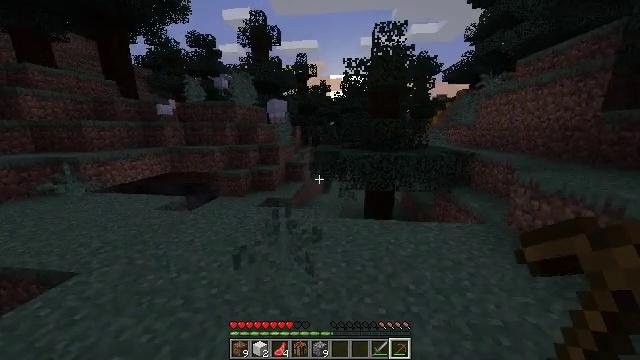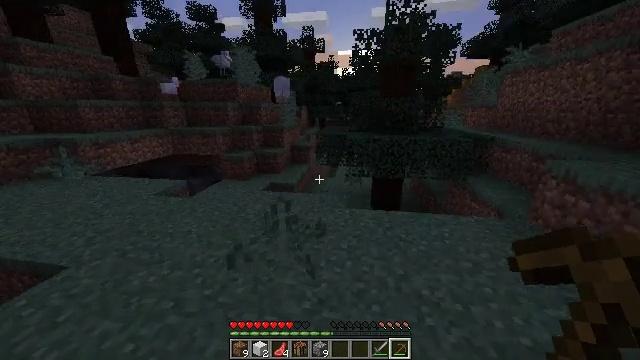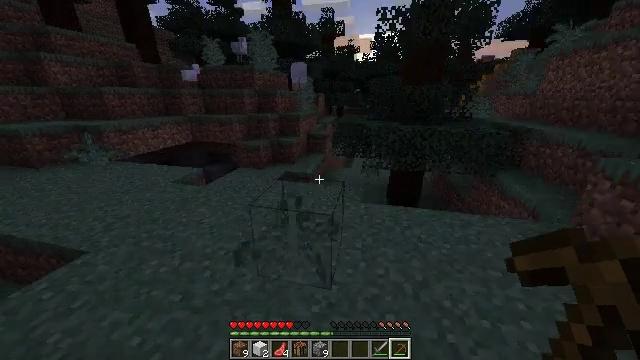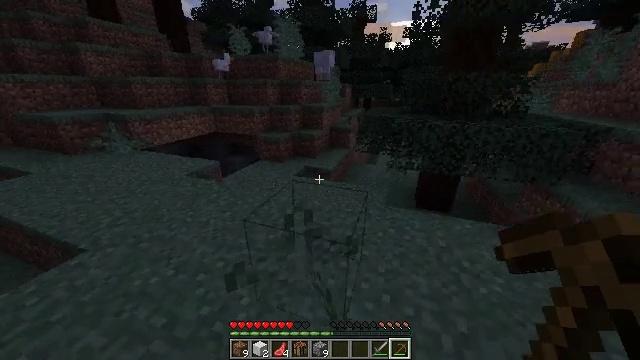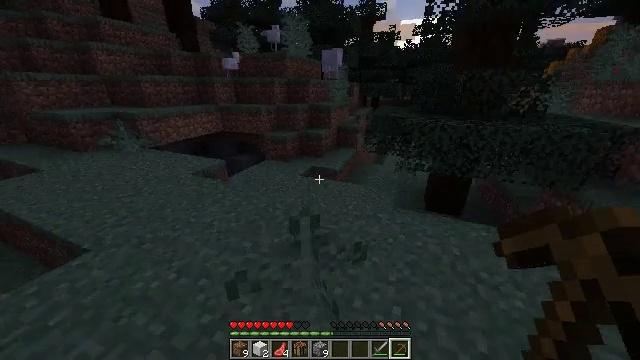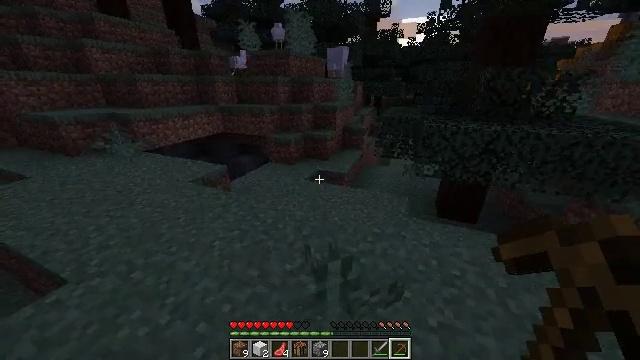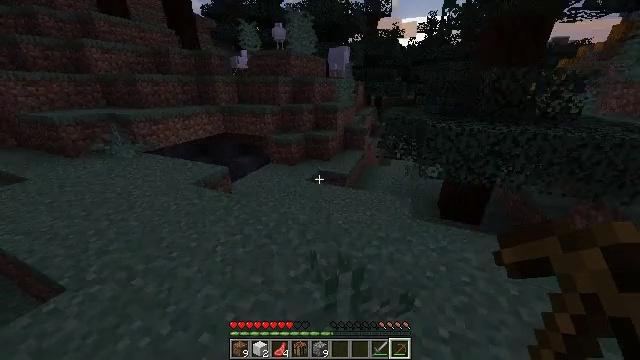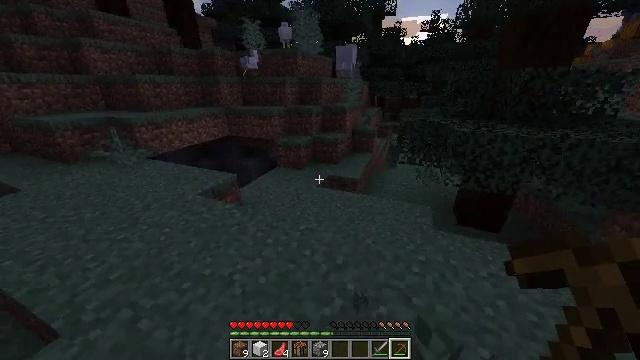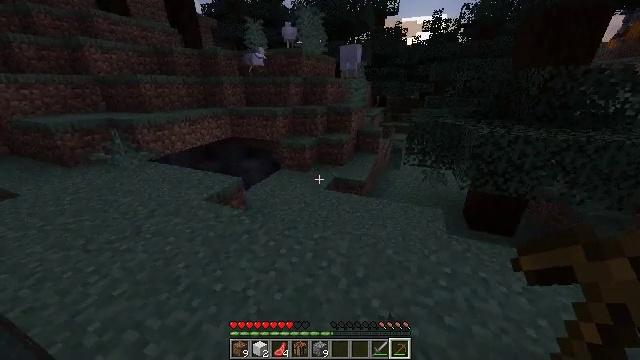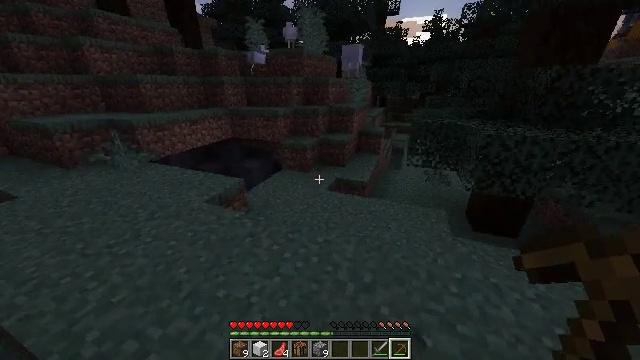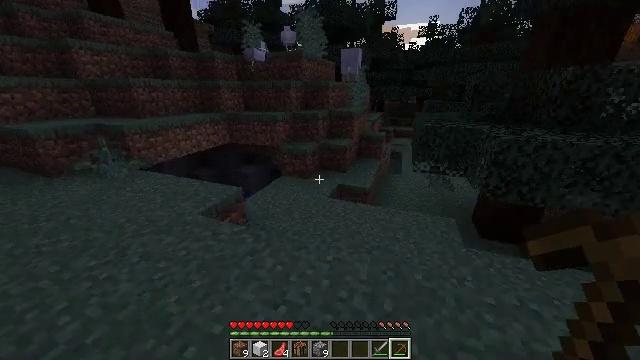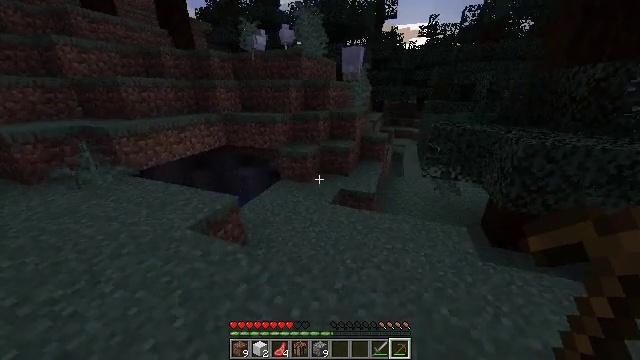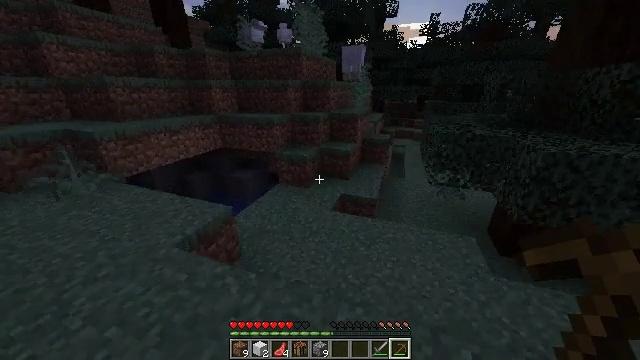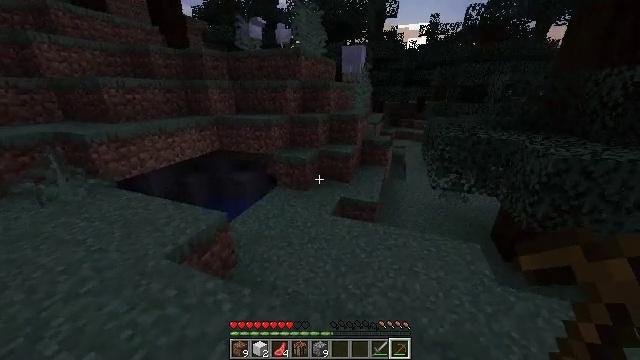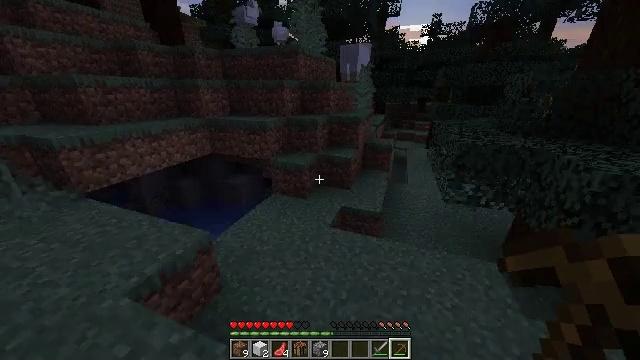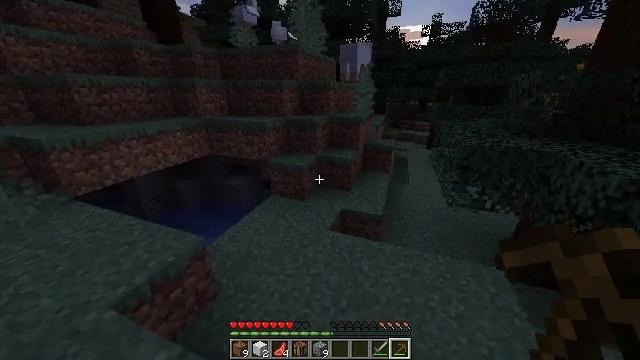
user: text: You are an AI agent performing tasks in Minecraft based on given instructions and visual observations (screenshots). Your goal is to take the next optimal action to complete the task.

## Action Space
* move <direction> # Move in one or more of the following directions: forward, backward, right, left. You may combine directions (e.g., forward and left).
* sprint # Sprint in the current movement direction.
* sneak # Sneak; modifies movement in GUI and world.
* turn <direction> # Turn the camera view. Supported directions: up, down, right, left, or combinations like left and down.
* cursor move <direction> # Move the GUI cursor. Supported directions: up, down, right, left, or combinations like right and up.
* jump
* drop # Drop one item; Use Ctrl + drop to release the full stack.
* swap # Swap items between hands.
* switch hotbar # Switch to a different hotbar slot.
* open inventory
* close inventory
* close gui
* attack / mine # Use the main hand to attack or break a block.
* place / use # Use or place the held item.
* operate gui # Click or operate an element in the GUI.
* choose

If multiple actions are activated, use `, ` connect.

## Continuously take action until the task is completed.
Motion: motion action
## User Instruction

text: Attack the large fern to gather it.
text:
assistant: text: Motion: move forward, turn left and down
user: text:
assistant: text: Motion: move forward, turn left and down
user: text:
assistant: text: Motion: move forward, turn left and down
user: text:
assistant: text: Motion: move forward and move left, turn left
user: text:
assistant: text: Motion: move forward and move left
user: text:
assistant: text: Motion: move forward and move left
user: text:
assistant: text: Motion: move forward and move left
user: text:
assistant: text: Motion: move forward and move left
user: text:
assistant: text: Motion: move forward
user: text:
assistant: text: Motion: move forward
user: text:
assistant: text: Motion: move forward
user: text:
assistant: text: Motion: move forward
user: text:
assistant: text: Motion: move forward
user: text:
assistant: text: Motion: move forward
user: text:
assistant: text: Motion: move forward
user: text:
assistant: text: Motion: move forward
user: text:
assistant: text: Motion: move forward
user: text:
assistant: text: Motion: move forward
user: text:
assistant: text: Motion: move forward
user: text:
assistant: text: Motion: move forward
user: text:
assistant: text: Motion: move forward
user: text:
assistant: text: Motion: move forward
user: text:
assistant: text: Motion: move forward
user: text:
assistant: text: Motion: move forward
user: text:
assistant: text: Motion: move forward
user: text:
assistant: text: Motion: move forward
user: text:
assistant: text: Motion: move forward
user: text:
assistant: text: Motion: move forward
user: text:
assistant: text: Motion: move forward
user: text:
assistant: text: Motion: move forward, turn up